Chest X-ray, PA view. Patient: 57 years old, sex F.
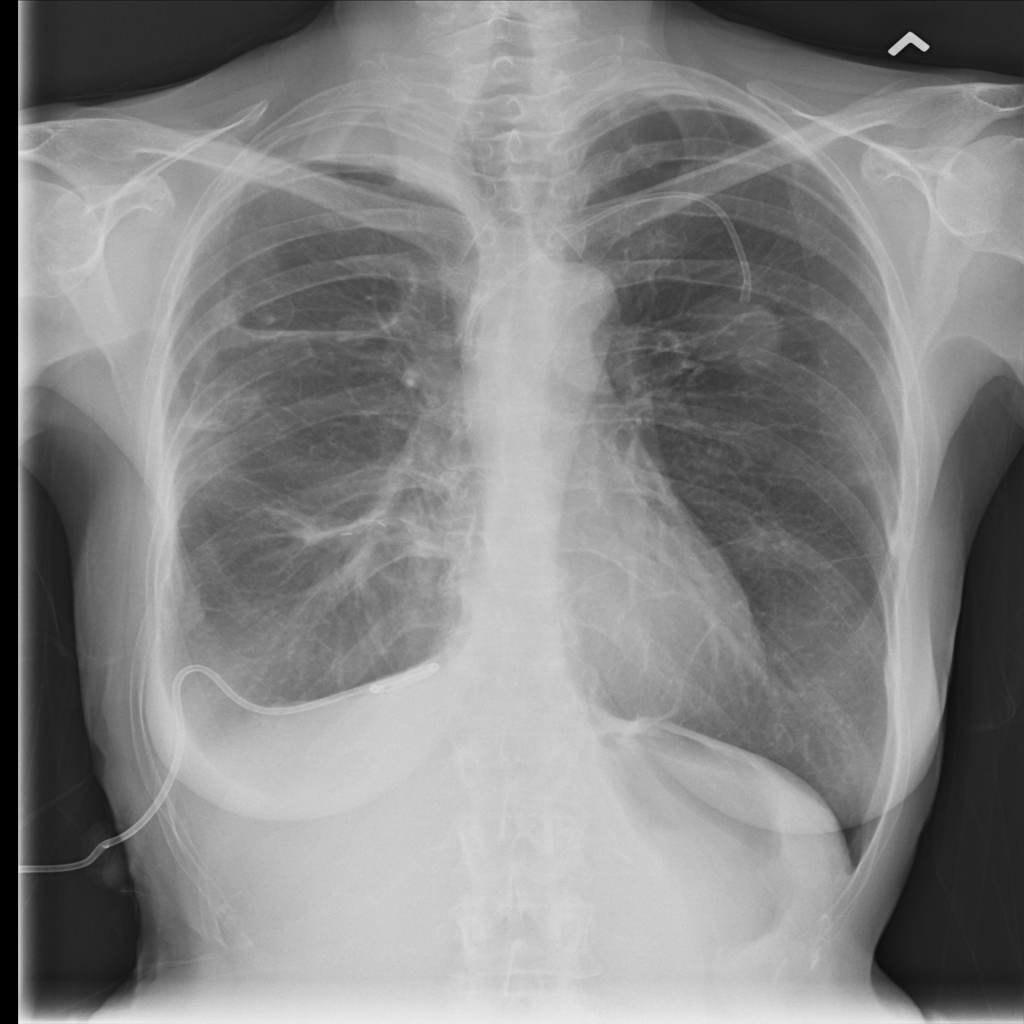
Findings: No Finding